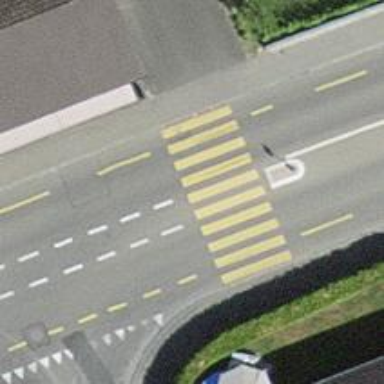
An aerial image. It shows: Uncontrolled crossing with yellow zebra marking and island.